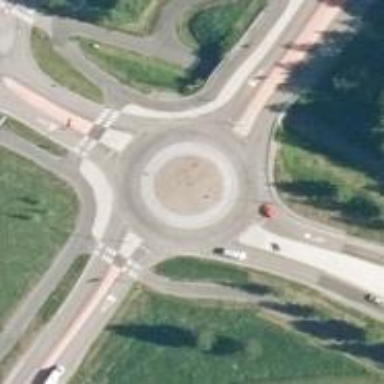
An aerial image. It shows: Secondary road with asphalt surface leading to roundabout.